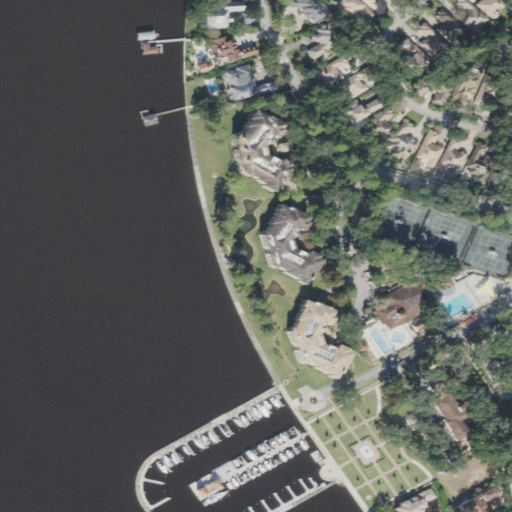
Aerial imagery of cape in Florida named Christopher Point containing open water, low intensity development, medium intensity development, open development, grassland, herbaceous wetlands, and high intensity development